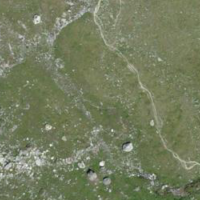
EUNIS habitat code: 26
Species observed at this site:
Dryas octopetala